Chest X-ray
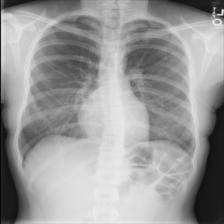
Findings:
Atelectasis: positive
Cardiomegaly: negative
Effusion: negative
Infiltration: positive
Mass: negative
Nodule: negative
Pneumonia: negative
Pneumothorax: negative
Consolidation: negative
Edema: negative
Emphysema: negative
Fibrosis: negative
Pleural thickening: negative
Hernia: negative